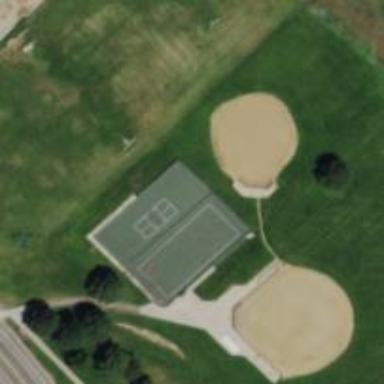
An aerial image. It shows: Softball pitch for leisure sports.